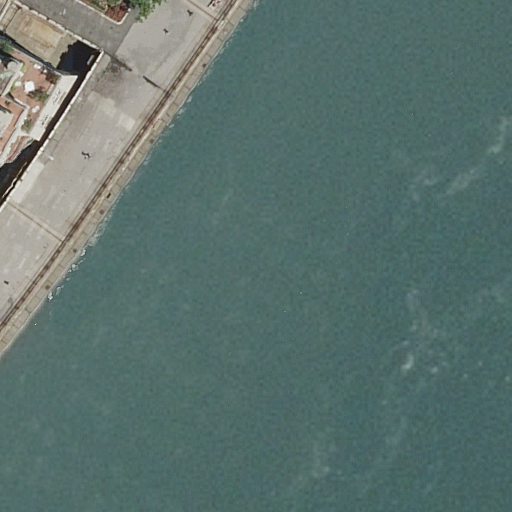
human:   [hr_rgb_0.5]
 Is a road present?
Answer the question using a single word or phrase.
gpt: yes

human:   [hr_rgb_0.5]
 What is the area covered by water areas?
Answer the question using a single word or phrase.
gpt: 8726m2

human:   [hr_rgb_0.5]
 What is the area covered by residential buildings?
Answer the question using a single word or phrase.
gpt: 2357m2

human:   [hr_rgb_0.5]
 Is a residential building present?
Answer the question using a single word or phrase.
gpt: yes

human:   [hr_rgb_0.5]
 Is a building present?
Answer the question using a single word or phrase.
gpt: yes

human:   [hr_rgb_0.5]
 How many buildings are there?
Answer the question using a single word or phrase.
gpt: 1

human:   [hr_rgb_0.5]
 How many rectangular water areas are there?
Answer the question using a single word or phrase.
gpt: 0

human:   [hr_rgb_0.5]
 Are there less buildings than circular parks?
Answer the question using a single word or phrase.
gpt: no

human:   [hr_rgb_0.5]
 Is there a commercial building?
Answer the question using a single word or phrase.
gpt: no

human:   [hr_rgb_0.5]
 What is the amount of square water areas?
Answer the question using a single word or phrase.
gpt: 0

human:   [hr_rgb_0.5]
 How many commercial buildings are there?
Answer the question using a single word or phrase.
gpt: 0

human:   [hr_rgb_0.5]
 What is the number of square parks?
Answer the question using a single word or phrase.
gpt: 0

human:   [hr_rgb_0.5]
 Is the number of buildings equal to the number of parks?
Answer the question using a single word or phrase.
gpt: yes

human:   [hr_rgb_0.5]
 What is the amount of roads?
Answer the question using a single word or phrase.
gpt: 5

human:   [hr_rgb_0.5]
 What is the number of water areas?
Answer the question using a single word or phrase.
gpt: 1

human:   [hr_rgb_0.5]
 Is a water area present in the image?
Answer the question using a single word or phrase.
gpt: yes

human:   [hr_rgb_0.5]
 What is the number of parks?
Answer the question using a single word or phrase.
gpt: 1

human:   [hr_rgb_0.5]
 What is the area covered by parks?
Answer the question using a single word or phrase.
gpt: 0m2

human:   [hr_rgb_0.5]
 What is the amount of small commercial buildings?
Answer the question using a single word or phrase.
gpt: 0

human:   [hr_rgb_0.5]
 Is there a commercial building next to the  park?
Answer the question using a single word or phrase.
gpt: no

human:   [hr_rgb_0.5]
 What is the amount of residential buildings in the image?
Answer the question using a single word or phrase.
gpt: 1

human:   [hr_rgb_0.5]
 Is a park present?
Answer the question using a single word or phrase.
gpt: yes

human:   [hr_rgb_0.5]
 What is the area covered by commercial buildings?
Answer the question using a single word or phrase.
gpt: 0m2

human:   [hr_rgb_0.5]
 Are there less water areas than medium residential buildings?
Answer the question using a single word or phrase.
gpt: no

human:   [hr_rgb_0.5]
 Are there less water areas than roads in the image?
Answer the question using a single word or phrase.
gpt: yes

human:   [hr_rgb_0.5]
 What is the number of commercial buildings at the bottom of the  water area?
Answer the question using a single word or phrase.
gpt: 0

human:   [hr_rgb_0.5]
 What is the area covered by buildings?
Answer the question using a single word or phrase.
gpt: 2357m2

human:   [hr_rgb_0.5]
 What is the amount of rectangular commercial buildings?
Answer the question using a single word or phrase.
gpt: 0

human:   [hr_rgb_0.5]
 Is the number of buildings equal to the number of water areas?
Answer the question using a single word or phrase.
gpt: yes

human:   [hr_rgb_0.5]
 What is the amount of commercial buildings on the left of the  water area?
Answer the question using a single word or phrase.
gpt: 0

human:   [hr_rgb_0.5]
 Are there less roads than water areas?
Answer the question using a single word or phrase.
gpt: no

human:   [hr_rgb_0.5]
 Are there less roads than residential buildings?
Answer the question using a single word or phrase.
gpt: no

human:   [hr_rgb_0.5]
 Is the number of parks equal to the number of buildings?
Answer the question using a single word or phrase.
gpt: yes

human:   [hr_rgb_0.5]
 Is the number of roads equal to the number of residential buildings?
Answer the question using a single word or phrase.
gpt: no

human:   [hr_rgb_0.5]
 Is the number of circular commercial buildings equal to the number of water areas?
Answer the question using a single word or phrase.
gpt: no

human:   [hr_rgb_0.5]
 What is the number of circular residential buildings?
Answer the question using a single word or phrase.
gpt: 0

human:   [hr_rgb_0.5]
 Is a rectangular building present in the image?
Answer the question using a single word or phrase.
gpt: no

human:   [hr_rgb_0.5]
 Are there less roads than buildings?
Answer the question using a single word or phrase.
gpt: no

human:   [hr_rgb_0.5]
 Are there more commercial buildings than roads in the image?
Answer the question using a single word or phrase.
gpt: no

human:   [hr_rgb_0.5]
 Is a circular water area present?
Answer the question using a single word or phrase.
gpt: no

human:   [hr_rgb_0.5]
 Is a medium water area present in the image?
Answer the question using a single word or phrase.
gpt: no

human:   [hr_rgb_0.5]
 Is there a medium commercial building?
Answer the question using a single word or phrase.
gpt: no

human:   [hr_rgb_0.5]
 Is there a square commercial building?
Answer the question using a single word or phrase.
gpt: no

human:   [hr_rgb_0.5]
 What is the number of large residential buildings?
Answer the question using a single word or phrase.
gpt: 1

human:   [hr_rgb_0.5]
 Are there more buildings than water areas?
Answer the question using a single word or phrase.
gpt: no

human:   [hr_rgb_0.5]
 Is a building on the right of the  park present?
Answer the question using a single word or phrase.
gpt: no

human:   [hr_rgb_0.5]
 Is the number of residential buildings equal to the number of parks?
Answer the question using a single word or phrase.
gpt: yes

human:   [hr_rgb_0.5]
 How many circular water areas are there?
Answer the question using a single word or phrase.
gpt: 0

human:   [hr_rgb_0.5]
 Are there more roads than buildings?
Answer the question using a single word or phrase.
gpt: yes

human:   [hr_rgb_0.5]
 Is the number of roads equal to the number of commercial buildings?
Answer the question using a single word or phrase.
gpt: no

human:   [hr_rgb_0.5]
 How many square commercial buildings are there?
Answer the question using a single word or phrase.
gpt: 0

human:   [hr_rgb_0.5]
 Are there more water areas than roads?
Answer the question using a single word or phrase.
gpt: no

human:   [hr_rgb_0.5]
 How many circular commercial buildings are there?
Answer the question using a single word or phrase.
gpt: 0

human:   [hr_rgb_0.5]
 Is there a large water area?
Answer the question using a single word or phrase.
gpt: yes

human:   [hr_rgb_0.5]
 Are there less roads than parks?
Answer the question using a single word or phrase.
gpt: no

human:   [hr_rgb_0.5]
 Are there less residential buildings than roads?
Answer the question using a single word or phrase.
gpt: yes

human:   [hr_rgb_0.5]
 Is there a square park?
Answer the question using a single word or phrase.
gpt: no

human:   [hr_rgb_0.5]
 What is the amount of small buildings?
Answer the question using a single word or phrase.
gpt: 0

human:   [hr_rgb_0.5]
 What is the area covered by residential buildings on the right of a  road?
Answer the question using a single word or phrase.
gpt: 0m2

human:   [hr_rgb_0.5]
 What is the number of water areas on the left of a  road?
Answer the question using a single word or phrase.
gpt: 0

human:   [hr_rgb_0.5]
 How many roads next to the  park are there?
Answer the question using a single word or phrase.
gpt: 5

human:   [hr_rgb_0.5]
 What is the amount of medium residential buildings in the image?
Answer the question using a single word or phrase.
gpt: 0

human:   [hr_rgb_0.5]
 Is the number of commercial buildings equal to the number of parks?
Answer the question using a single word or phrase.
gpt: no

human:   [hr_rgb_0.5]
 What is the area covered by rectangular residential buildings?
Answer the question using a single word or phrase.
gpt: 0m2